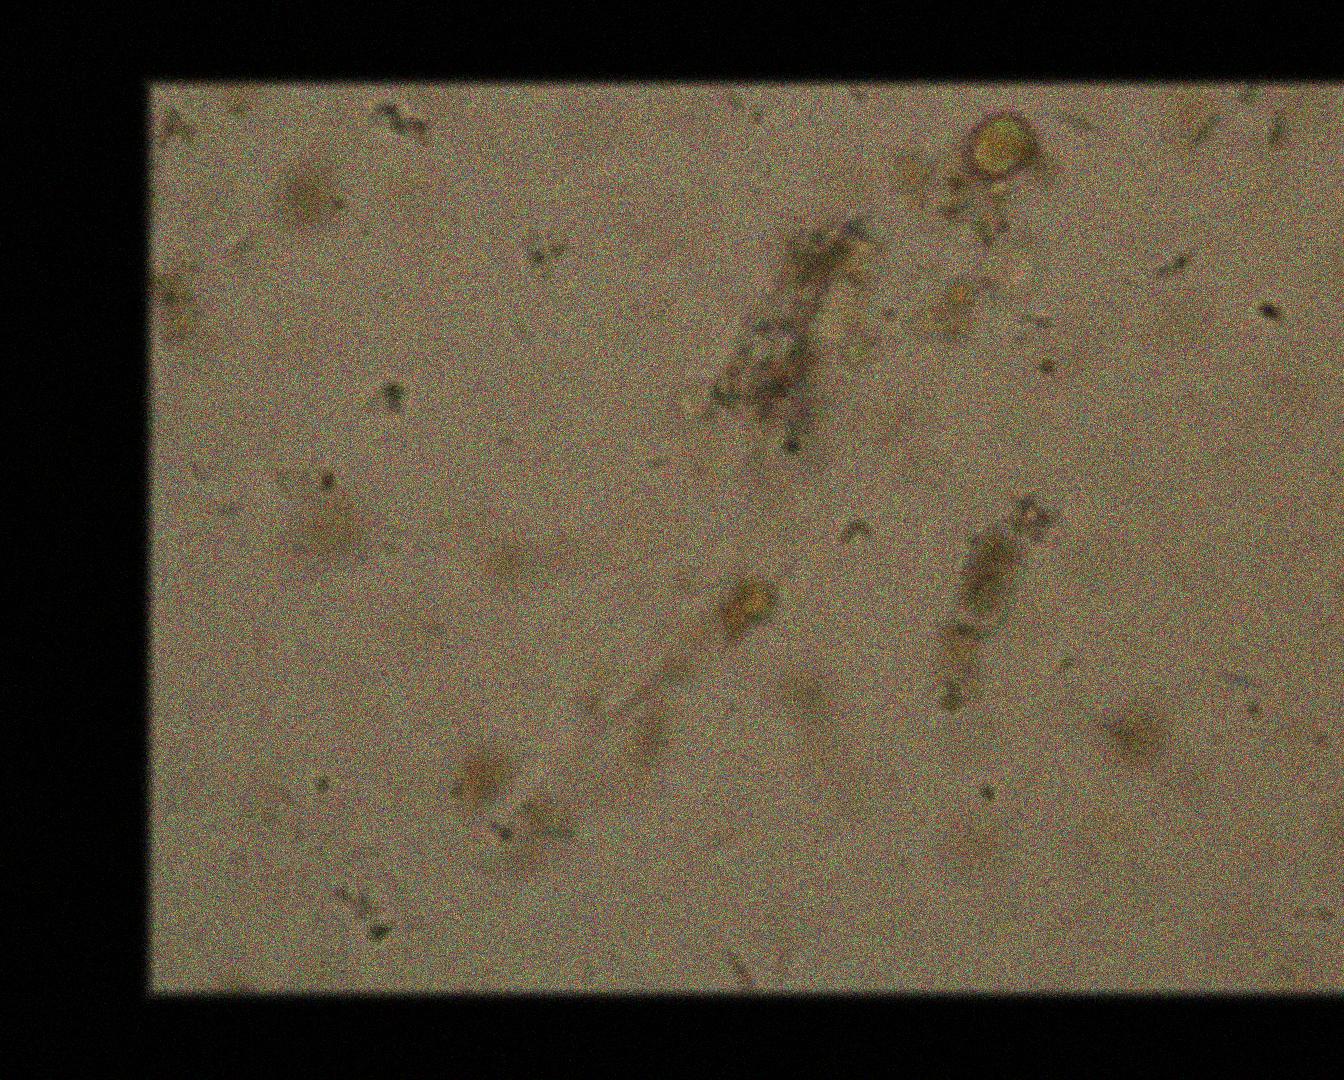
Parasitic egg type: Capillaria philippinensis